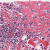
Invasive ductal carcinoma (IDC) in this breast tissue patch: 1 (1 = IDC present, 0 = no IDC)